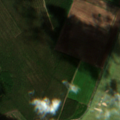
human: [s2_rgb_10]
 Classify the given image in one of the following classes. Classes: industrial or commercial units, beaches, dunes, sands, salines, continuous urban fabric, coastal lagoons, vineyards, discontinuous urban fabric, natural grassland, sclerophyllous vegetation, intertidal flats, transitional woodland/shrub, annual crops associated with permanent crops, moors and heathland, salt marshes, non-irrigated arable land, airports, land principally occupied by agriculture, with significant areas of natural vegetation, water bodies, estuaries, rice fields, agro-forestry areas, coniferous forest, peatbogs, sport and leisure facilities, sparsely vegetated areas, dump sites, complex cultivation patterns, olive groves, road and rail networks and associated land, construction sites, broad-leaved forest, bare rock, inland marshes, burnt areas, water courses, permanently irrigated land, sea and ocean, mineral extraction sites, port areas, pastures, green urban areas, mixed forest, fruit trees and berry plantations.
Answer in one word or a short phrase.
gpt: non-irrigated arable land, coniferous forest, transitional woodland/shrub